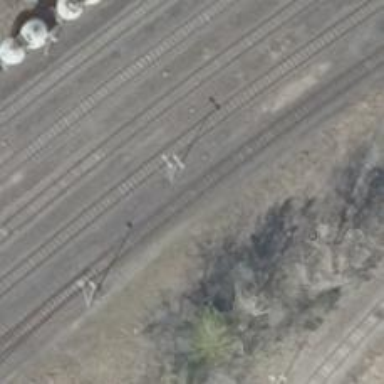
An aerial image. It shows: Railway yard used for servicing trains.